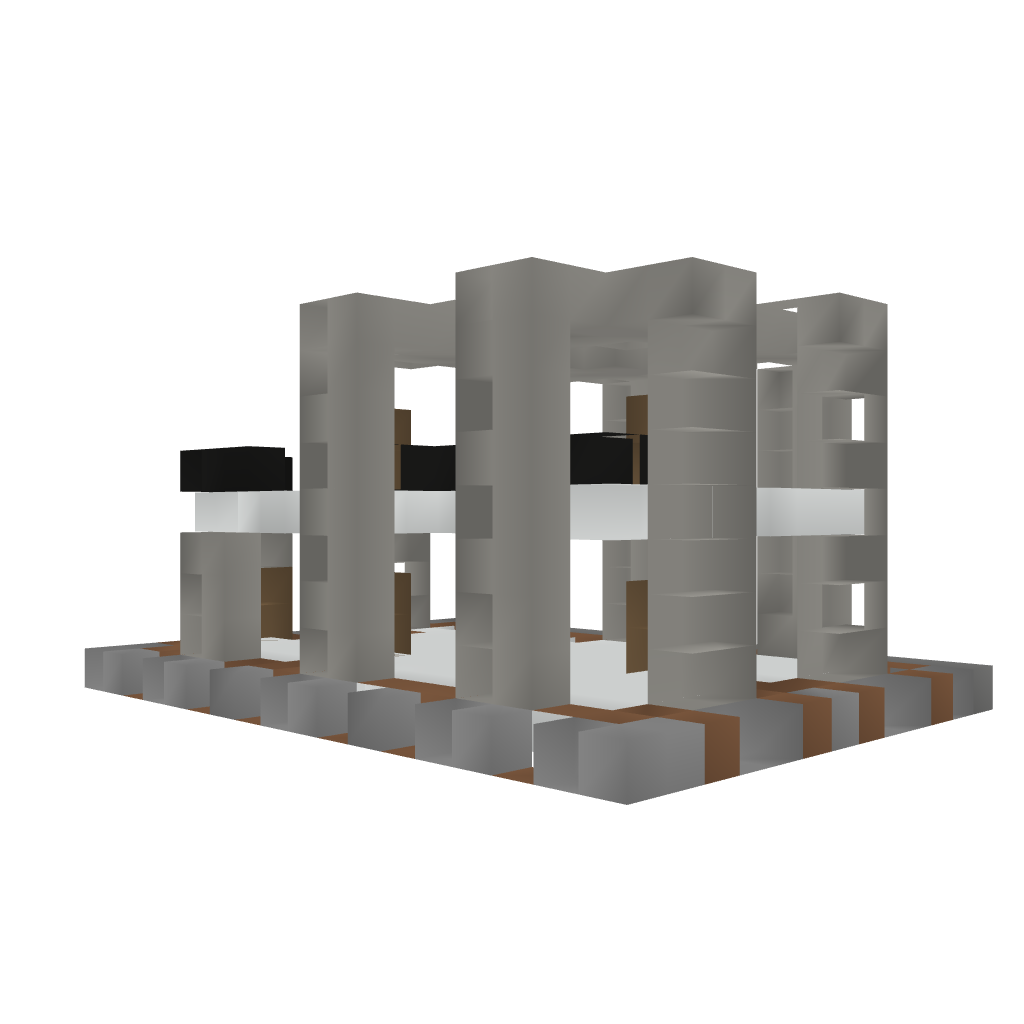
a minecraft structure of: Modern House #6